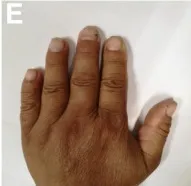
Follow-up of patient No.7. (C,D). X-ray at 24 weeks postoperatively;malunion (red arrow).
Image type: medical_photograph (skin_photograph)